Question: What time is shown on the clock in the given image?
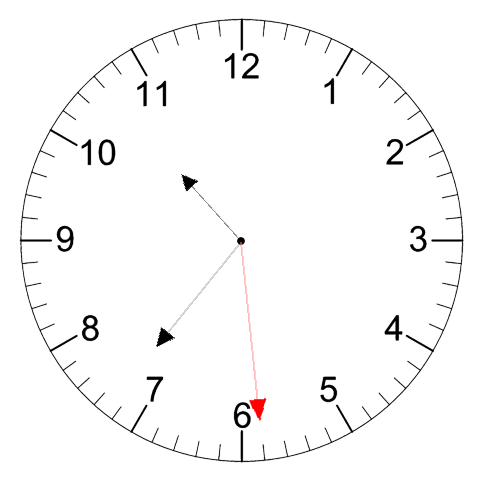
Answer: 10:36:29